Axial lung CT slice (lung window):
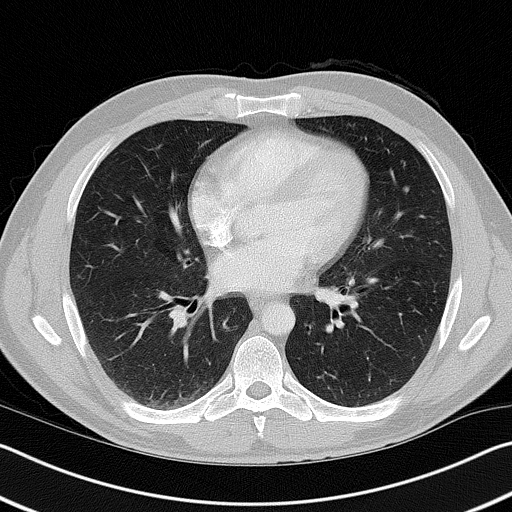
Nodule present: no